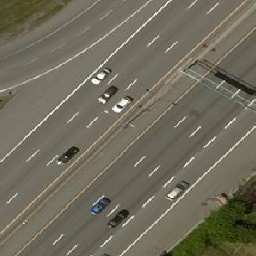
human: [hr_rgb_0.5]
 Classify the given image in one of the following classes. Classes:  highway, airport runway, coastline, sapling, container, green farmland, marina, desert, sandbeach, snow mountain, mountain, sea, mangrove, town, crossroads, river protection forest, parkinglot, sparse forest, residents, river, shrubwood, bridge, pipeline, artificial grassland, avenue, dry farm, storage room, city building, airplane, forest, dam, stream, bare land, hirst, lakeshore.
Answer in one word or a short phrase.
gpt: highway